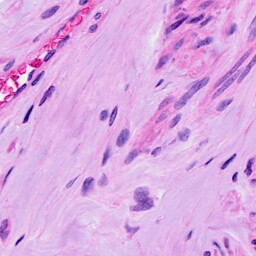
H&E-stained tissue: Ovarian